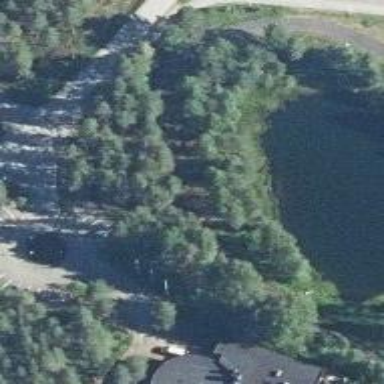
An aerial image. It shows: Disc golf hole.